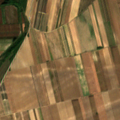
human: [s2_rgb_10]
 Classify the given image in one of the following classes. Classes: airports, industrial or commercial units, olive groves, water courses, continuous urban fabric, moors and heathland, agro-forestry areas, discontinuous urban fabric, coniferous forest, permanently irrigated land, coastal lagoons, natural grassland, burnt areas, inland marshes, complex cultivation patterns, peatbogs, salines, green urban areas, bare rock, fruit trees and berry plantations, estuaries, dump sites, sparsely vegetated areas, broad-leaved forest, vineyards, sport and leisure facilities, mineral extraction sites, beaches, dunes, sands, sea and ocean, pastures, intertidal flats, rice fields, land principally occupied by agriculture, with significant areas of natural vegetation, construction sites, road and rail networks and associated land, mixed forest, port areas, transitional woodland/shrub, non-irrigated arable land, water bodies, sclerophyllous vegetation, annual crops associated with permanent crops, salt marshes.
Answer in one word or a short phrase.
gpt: non-irrigated arable land